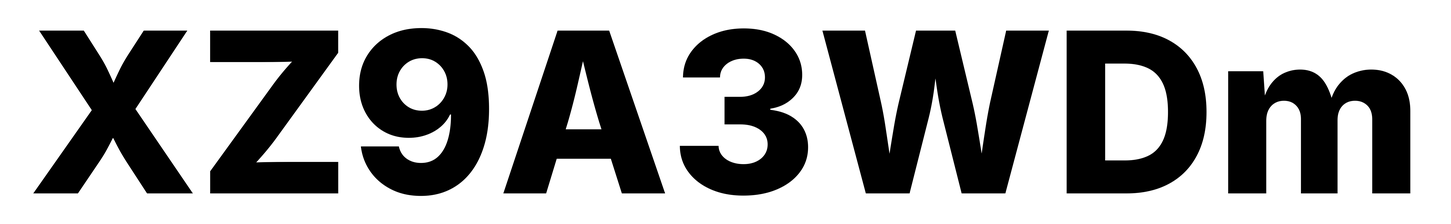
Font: Inter_ExtraBold